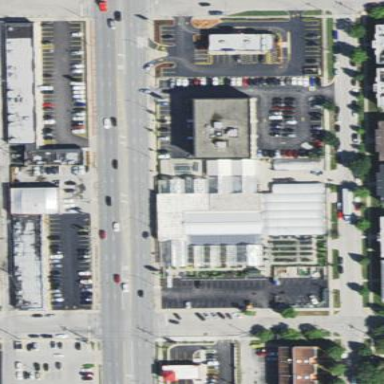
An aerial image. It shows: Retail building that houses garden center.